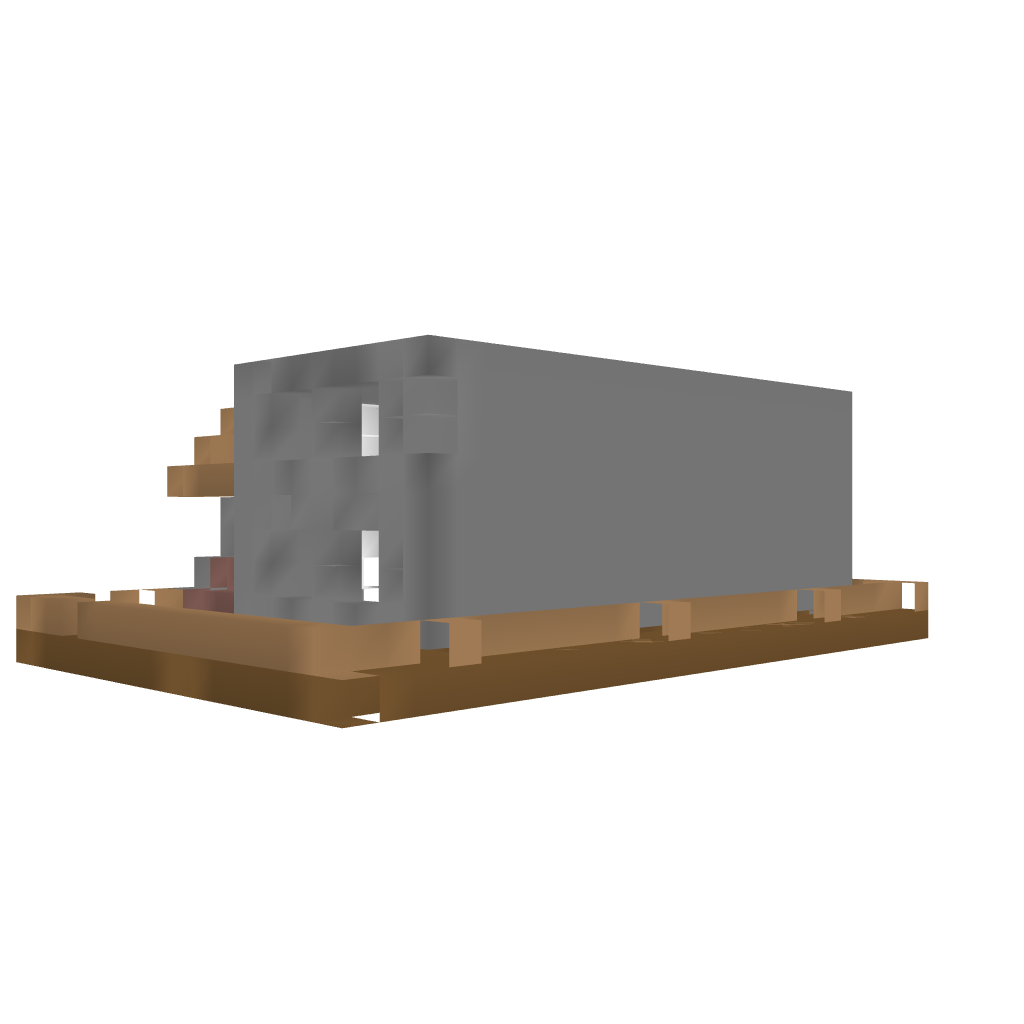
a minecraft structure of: g_motel1 bad low quality